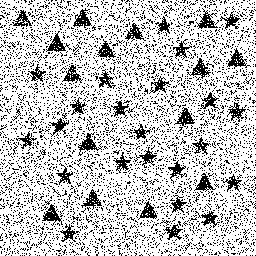
Squares: 0
Triangles: 15
Stars: 23
Total shapes: 38